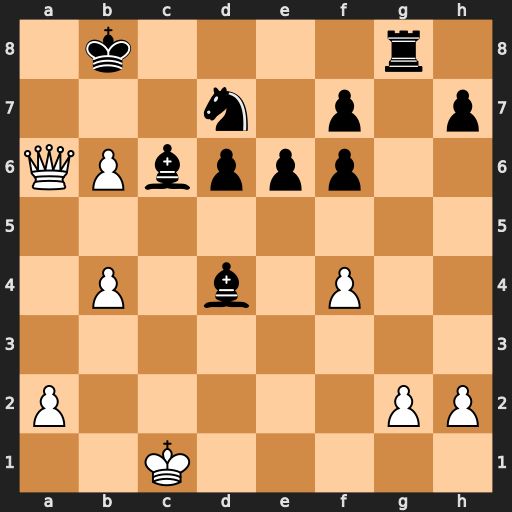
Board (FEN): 1k4r1/3n1p1p/QPbppp2/8/1P1b1P2/8/P5PP/2K5
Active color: w
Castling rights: -
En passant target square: -
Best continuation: Qa7+ Kc8 Qc7#